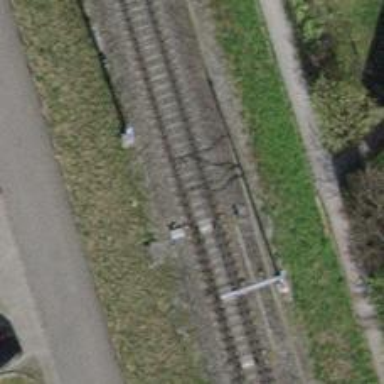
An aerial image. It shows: Single railway track with electrified contact line.